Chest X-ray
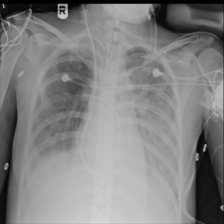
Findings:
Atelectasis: negative
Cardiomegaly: negative
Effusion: negative
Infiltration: positive
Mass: negative
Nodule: negative
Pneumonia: negative
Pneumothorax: negative
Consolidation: negative
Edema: negative
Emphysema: negative
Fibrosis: negative
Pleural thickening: negative
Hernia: negative